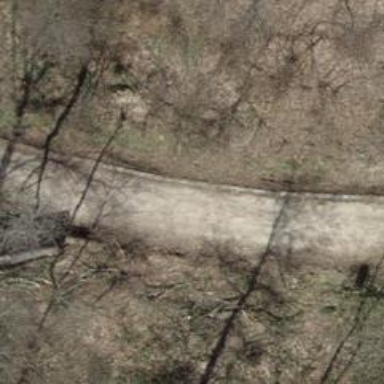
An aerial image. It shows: Track road with grade3 tracktype.